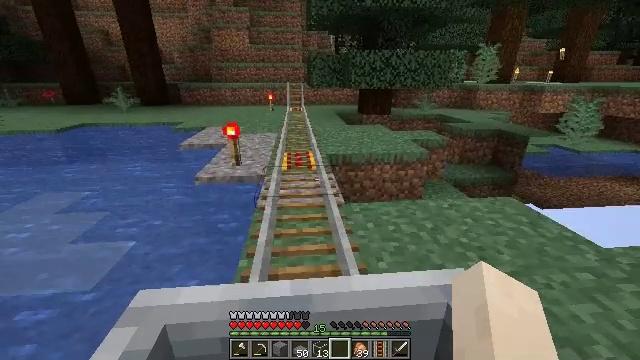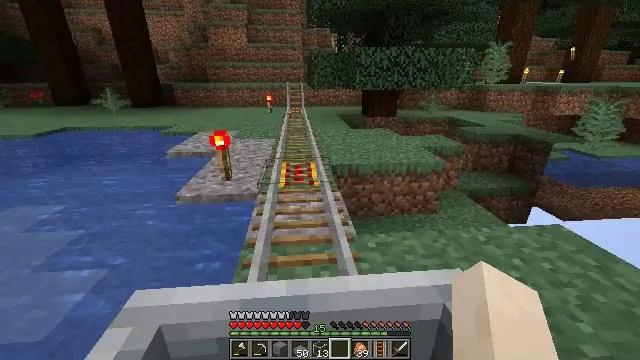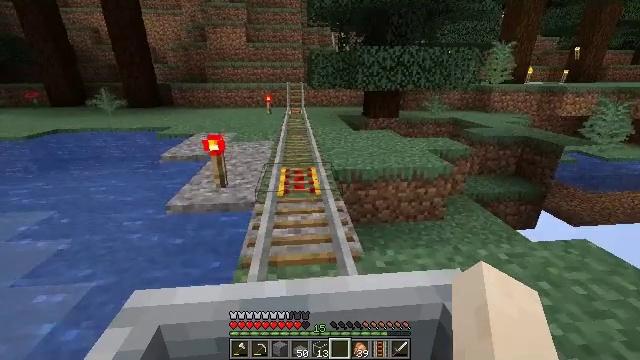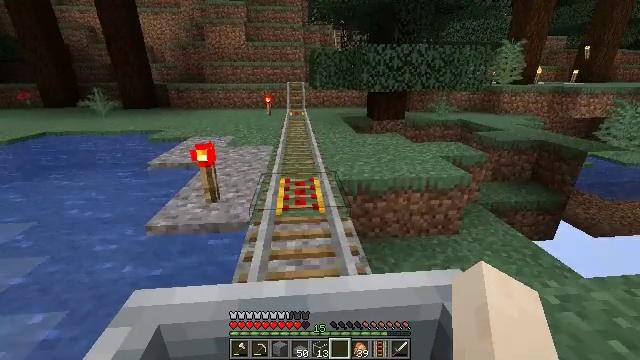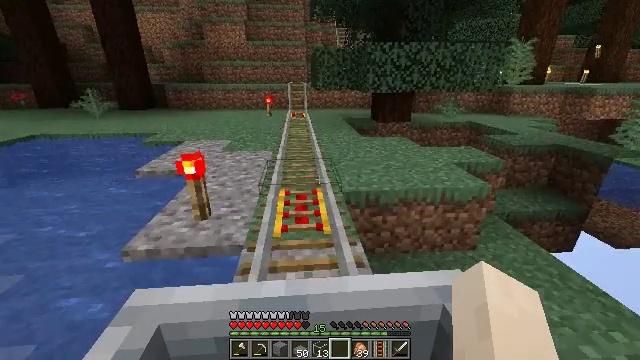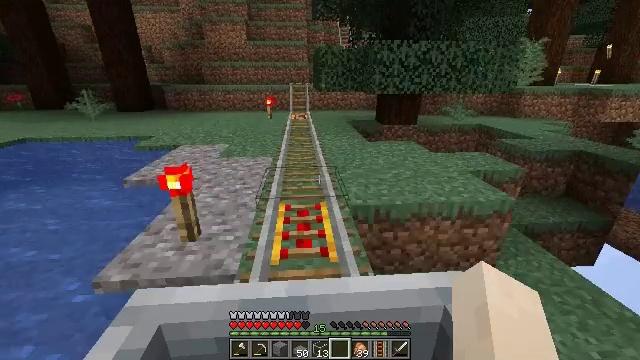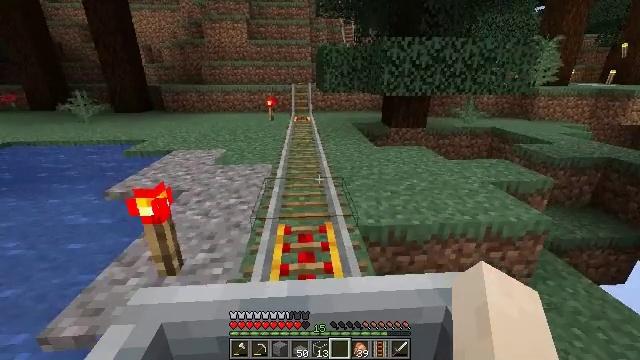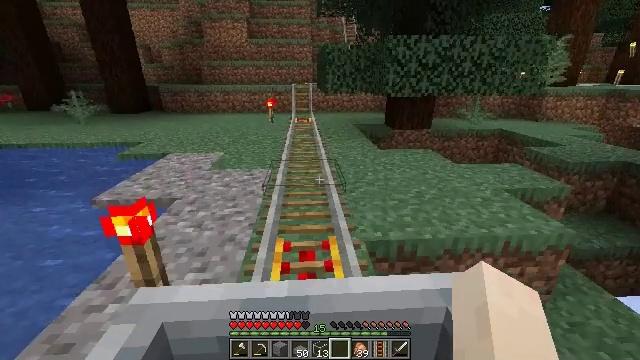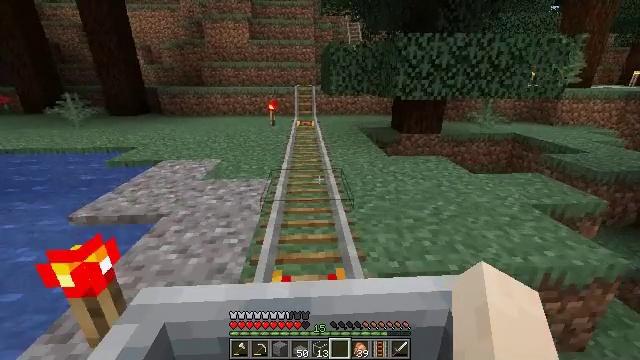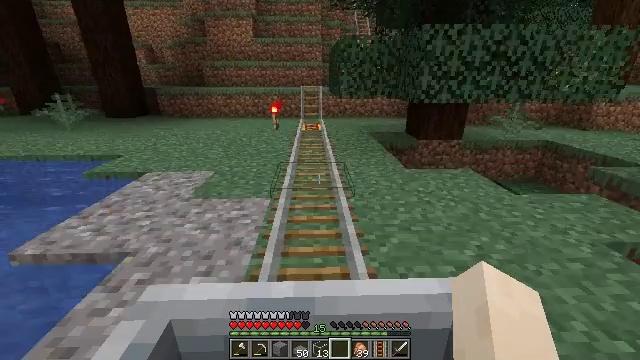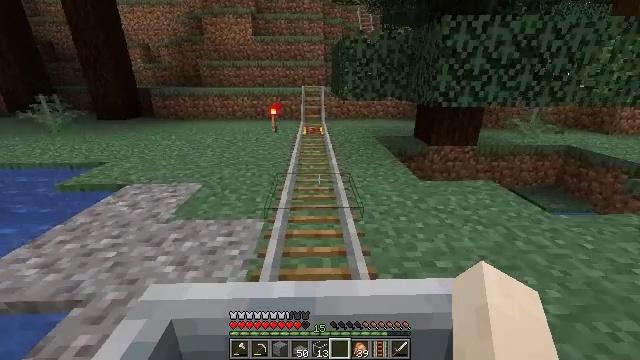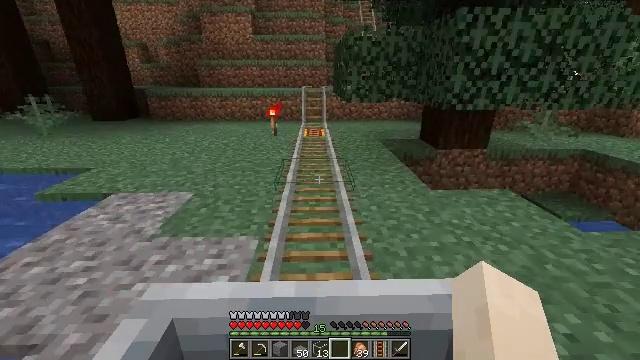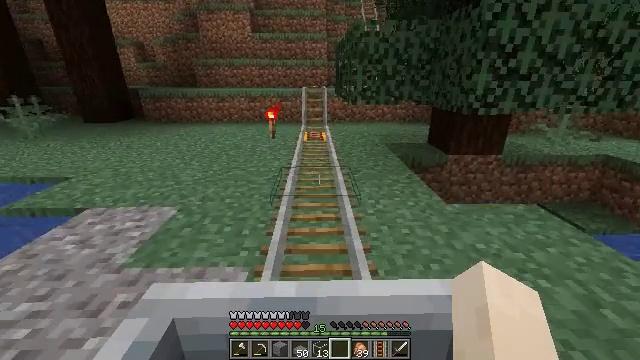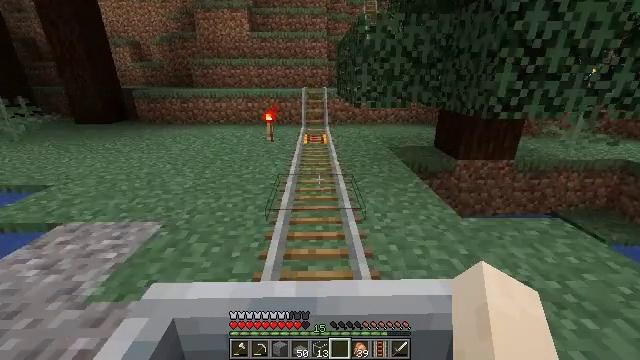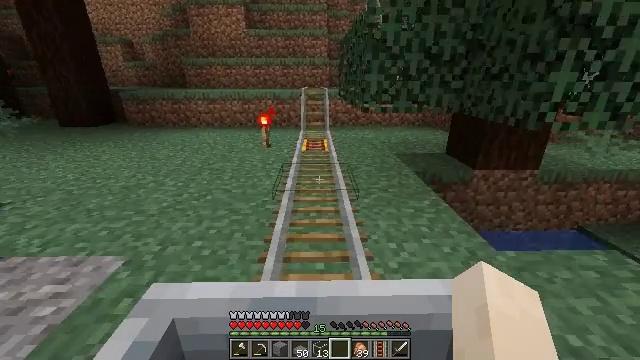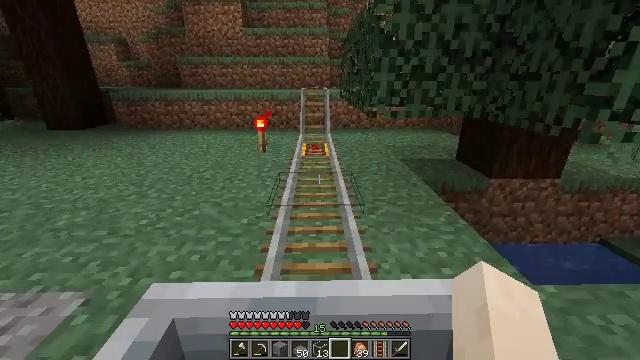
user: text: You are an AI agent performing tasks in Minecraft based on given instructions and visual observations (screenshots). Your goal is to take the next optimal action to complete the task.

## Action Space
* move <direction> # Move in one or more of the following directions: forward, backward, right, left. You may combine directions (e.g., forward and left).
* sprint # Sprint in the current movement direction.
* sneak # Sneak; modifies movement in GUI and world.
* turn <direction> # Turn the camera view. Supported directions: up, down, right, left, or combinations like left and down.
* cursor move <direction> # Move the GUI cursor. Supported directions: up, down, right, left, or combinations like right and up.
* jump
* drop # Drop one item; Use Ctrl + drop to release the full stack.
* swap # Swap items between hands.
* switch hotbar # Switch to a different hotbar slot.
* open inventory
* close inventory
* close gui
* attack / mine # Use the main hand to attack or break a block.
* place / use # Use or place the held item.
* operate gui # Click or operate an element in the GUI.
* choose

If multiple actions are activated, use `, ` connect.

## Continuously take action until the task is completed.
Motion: motion action
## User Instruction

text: Harvest stripped spruce log.
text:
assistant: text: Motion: no_op
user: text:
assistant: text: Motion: no_op
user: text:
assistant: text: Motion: no_op
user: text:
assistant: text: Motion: no_op
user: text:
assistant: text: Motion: no_op
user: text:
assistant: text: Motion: no_op
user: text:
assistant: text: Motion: no_op
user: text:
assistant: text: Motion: no_op
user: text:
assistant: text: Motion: turn left
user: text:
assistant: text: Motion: no_op
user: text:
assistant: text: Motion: no_op
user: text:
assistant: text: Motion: no_op
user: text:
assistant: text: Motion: no_op
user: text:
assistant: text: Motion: no_op
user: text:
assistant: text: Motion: no_op
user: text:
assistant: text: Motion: no_op
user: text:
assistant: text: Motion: no_op
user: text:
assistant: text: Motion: no_op
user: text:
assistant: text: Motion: no_op
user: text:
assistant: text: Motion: no_op
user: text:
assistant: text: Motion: no_op
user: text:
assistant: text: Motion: no_op
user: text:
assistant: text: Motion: no_op
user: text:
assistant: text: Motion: no_op
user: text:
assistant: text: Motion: no_op
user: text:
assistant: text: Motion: no_op
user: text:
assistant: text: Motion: no_op
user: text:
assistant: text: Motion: no_op
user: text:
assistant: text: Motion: no_op
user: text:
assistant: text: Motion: no_op